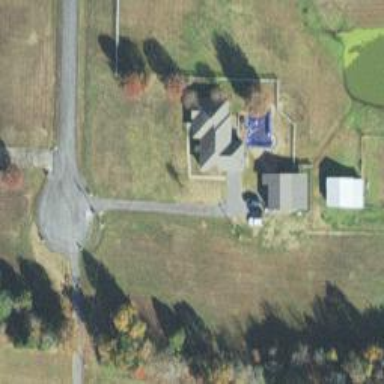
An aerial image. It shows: Driveway.